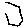
Label: hexagon